【题型】证明题　【知识点】立体几何　【难度】easy
如图，在三棱柱 \(ABC-A_1B_1C_1\) 中，\(AA_1C_1C\) 是边长为 4 的正方形，\(AA_1B_1B\) 为矩形，\(AB=3\)，\(BC=5\)。
\noindent
(1) 求直线 \(BC\) 与平面 \(A_1C_1B\) 所成角的正弦值；
\noindent
(2) 证明：在线段 \(BC\) 上是否存在点 \(P\)，使得 \(V_{P-A_1C_1B} = \frac{10}{3}\)，若存在，求 \(BP\) 的值；不存在，请说明理由。

\noindent
【分析】
(1) 利用空间向量的坐标运算求线面夹角；
\noindent
(2) 利用空间向量的坐标运算，根据 \(V_{P-A_1C_1B} = \frac{10}{3}\)，求点到平面的距离，再求出 \(BP\) 的值。
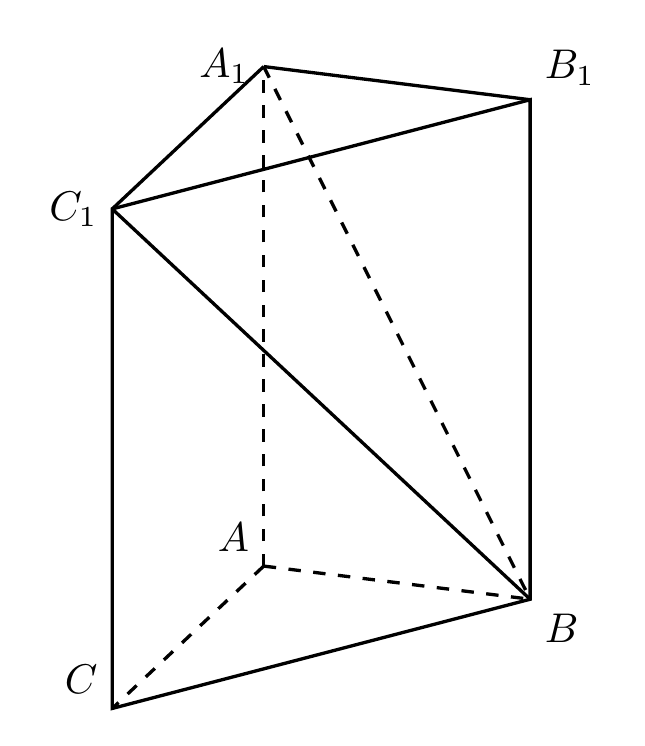
【解答】
\noindent
【分析】
(1) 利用空间向量的坐标运算求线面夹角；
\noindent
(2) 利用空间向量的坐标运算，根据 \(V_{P-A_1C_1B} = \frac{10}{3}\)，求点到平面的距离，再求出 \(BP\) 的值。
\noindent
【解答】解：(1) 因为 \(AA_1C_1C\) 是正方形，\(AA_1B_1B\) 为矩形，
\noindent
所以 \(AA_1 \perp AB\)，\(AA_1 \perp AC\)，且 \(AB\)，\(AC \subset\) 平面 \(ABC\)，\(AB \cap AC = A\)，
\noindent
所以 \(AA_1 \perp\) 平面 \(ABC\)，
\noindent
又因为 \(AB = 3\)，\(AC = 4\)，\(BC = 5\)，所以 \(AB \perp AC\)，
\noindent
因此 \(AB\)，\(AC\)，\(AA_1\) 两两垂直，所以建系如图，

\noindent
则 \(B(0,\ 3,\ 0)\)，\(C(4,\ 0,\ 0)\)，\(A_1(0,\ 0,\ 4)\)，\(C_1(4,\ 0,\ 4)\)，
\noindent
所以 \(\overrightarrow{BC} = (4, -3, 0)\)，\(\overrightarrow{BA_1} = (0, -3, 4)\)，\(\overrightarrow{BC_1} = (4, -3, 4)\)，
\noindent
【点评】本题考查了利用空间向量求空间角，利用空间向量求空间距离和棱柱的结构特征与体积，考查了转化思想和方程思想，属中档题。
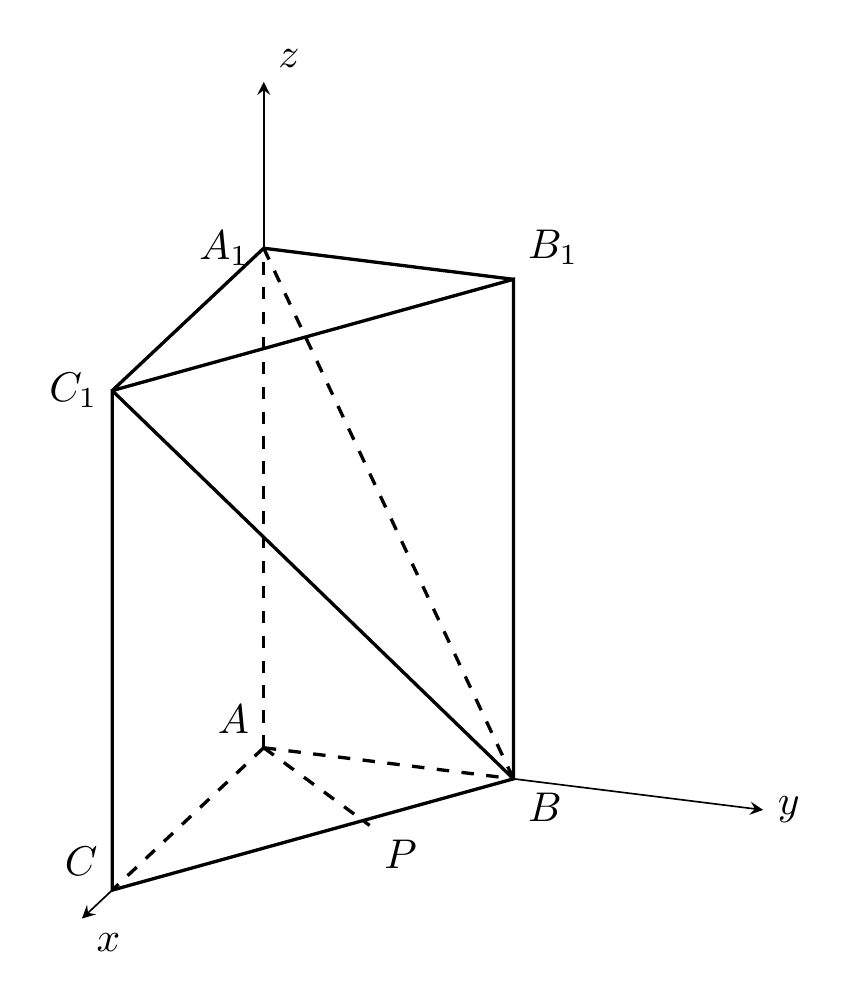